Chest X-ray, PA view. Patient: 42 years old, sex F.
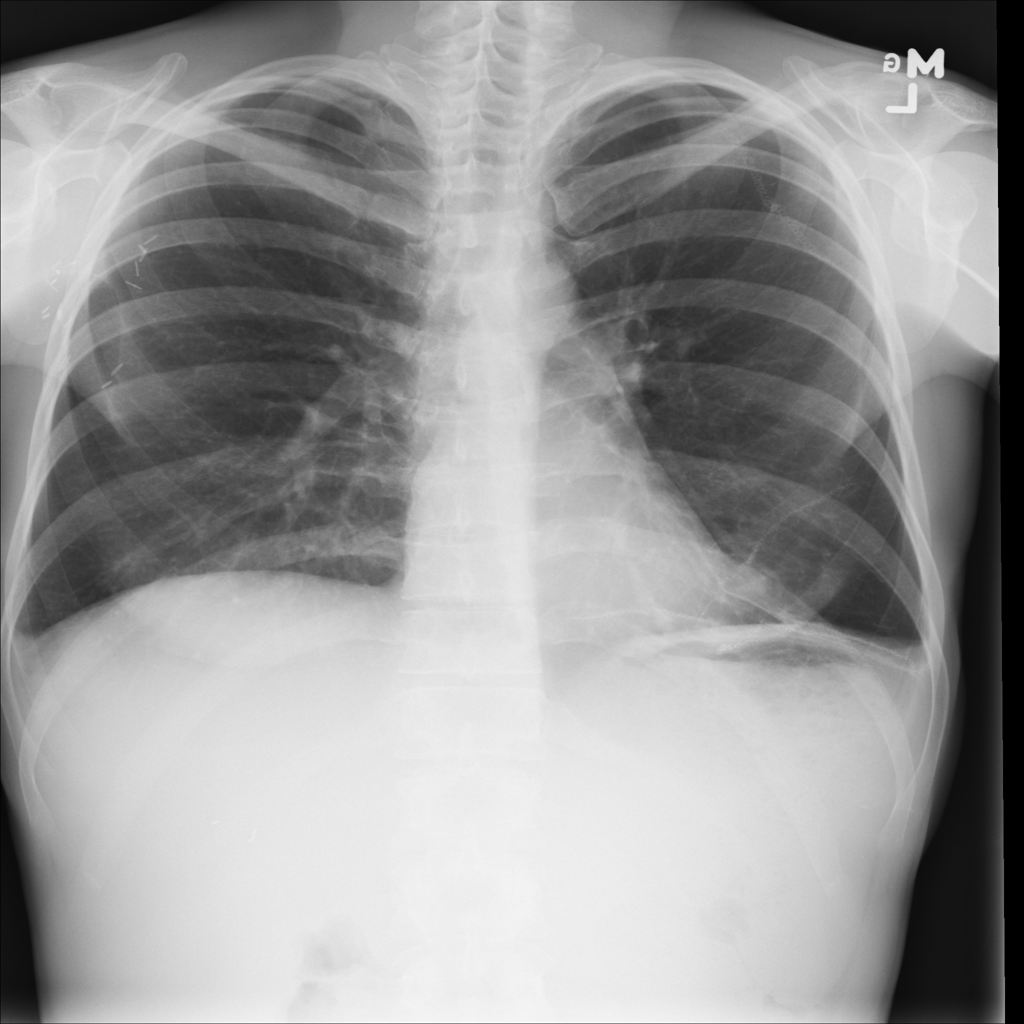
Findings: No Finding